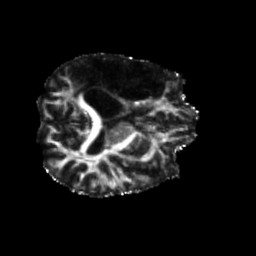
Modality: FA
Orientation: axial
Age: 41
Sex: male
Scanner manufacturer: siemens
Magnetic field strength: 3 T
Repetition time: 5.25 s
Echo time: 0.08 s